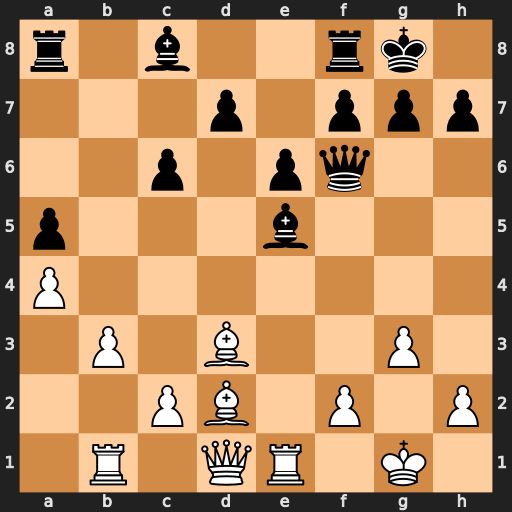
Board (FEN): r1b2rk1/3p1ppp/2p1pq2/p3b3/P7/1P1B2P1/2PB1P1P/1R1QR1K1
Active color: w
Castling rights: -
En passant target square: -
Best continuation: Qh5 g6 Qxe5 Qxe5 Rxe5